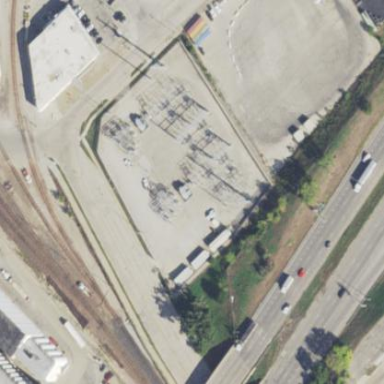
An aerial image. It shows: Distribution level power substation.